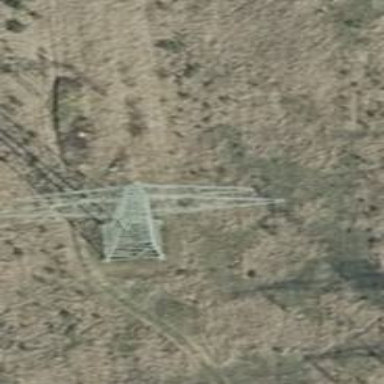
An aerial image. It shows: Power tower.